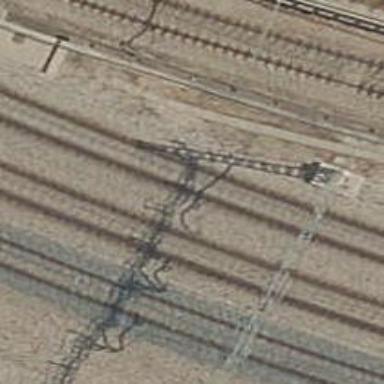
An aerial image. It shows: Railway track with contact line for electrification.